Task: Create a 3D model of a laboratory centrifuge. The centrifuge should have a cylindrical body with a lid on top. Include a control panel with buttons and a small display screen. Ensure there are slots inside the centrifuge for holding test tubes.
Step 398:
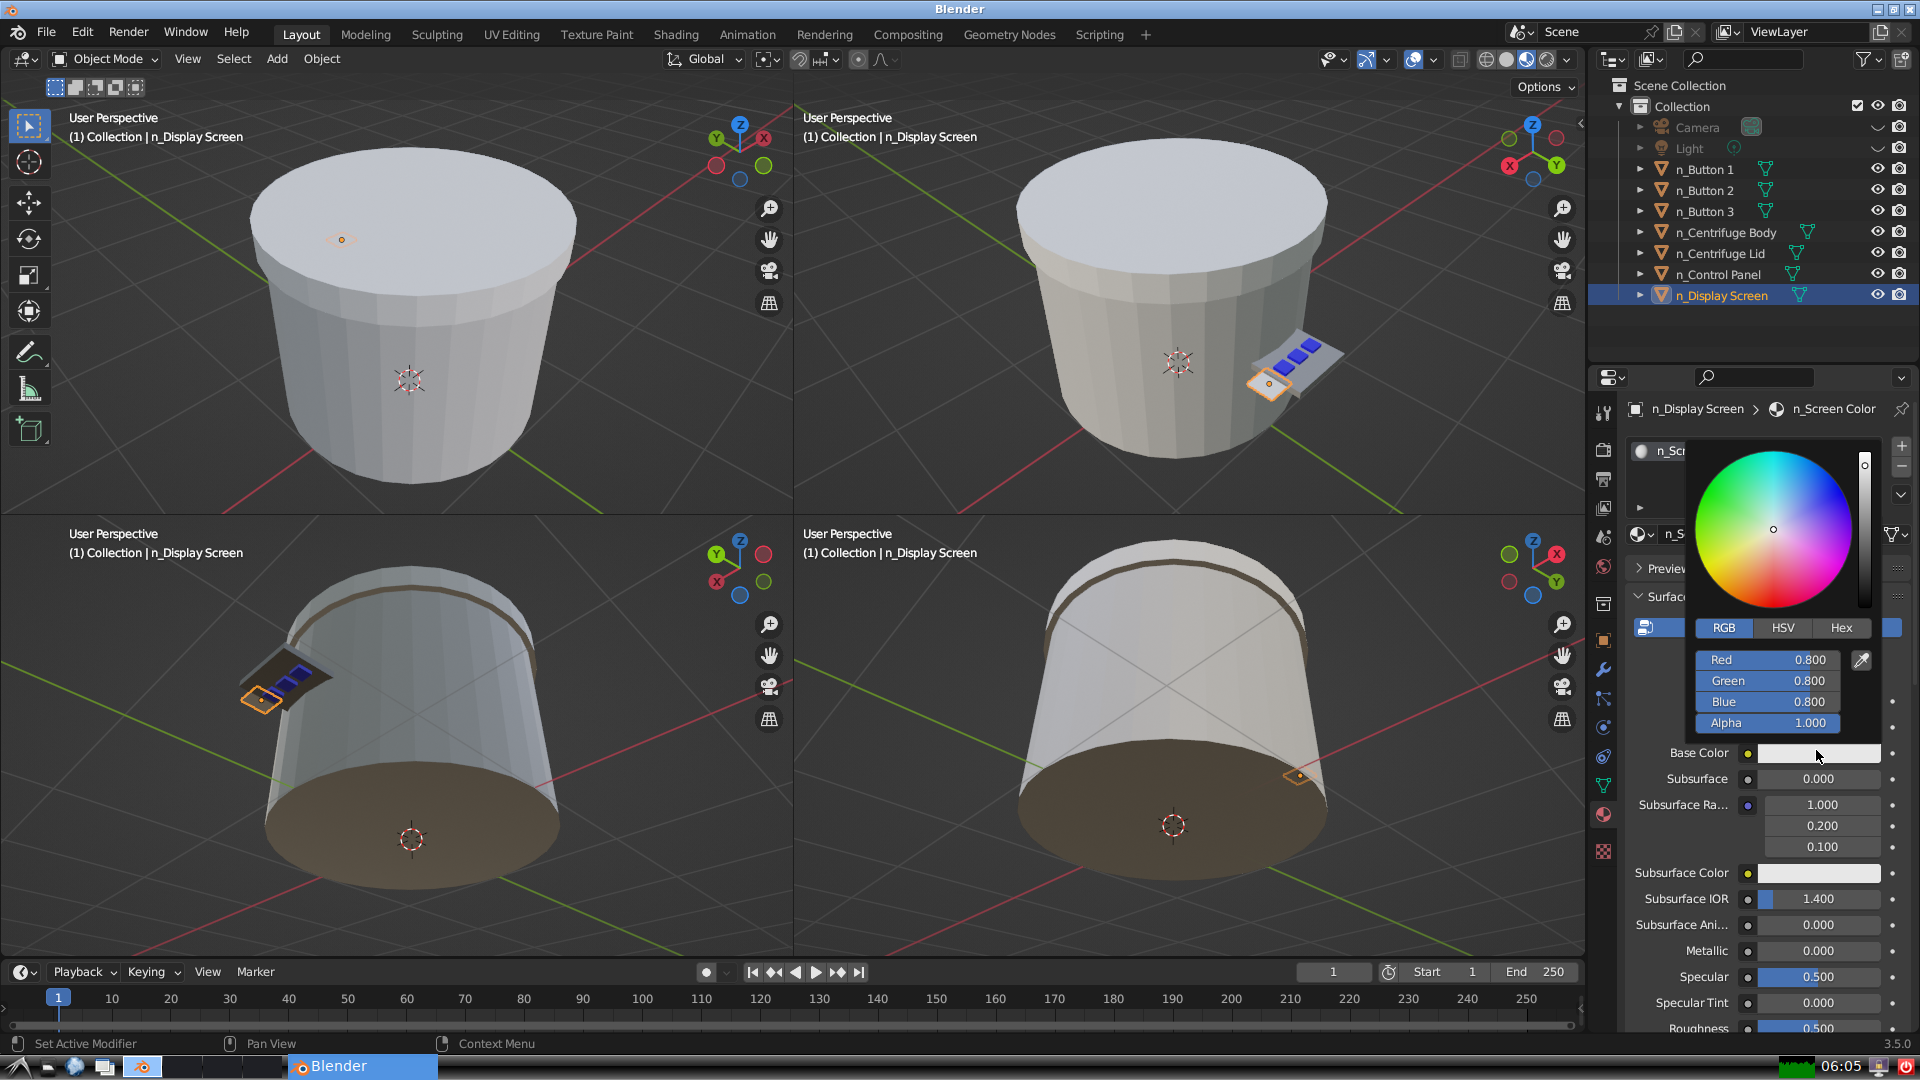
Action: {"mouse_move": [1725, 625]}